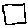
Label: square